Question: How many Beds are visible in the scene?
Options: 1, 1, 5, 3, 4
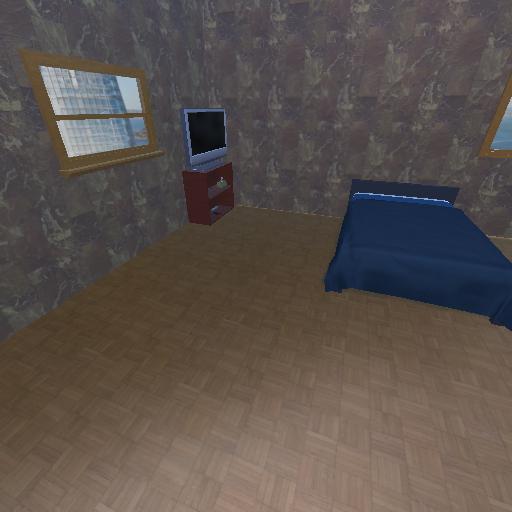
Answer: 1